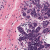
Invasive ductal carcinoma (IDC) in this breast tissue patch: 0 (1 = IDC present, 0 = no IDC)